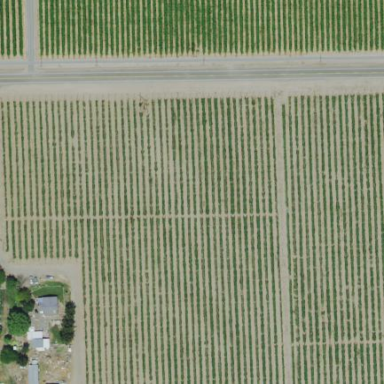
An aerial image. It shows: Orchard.